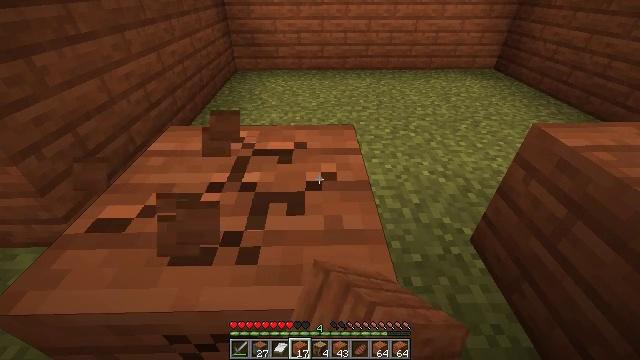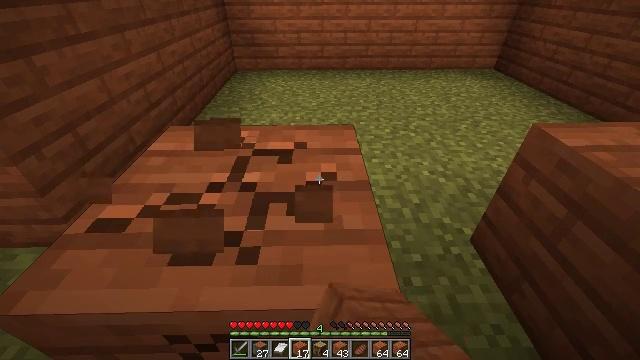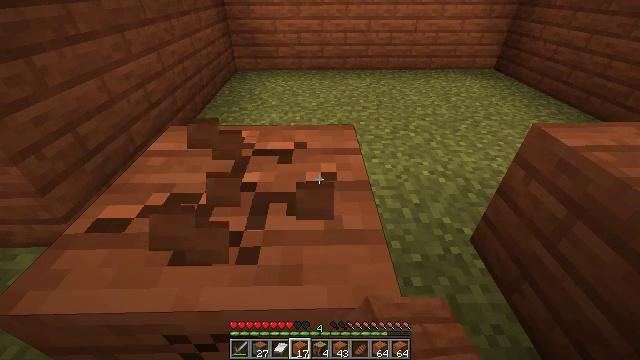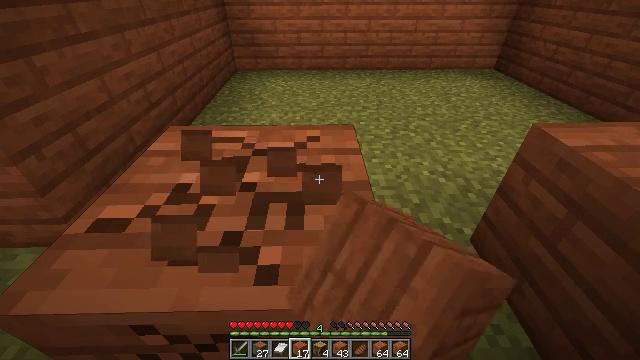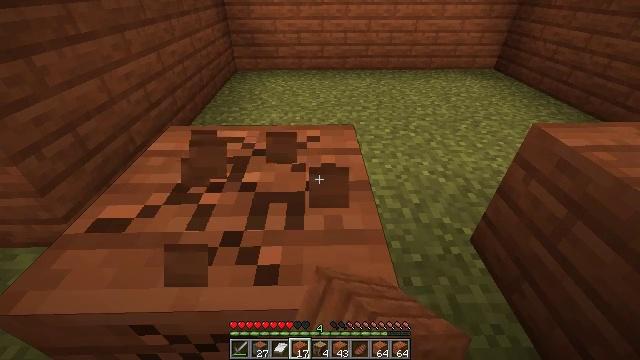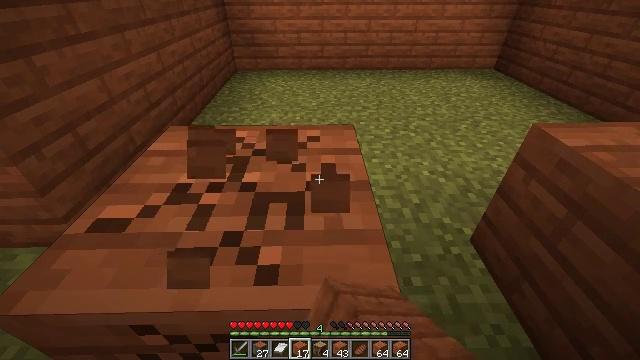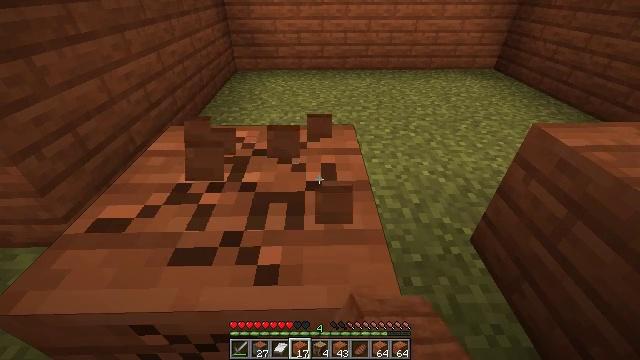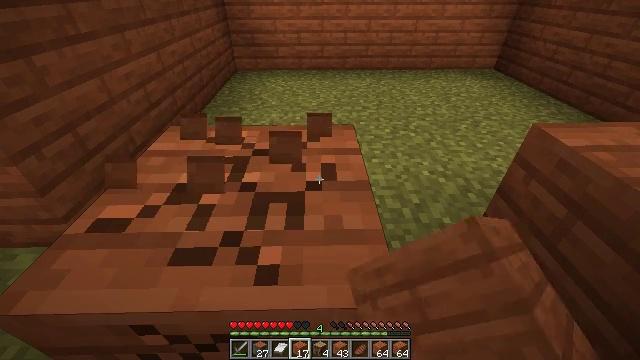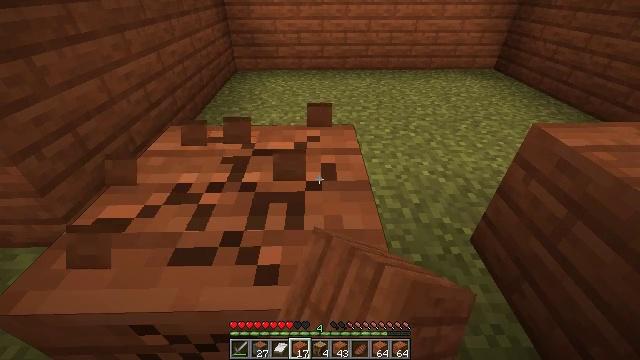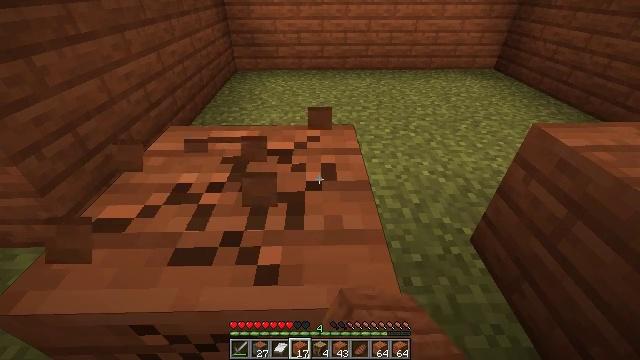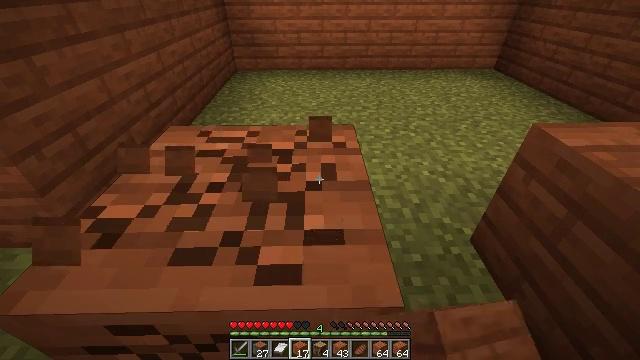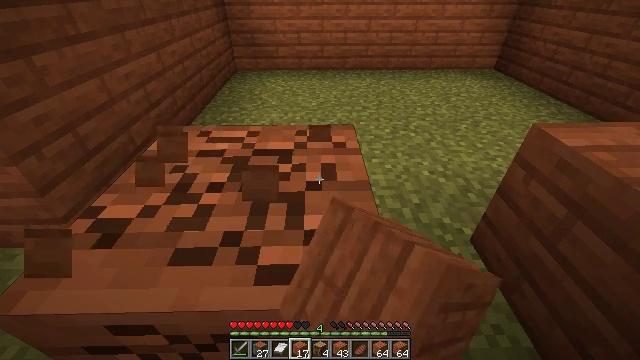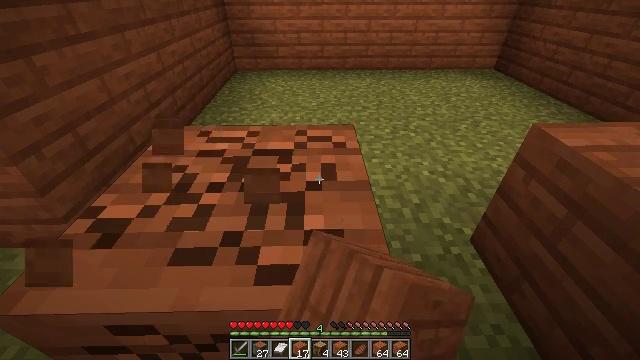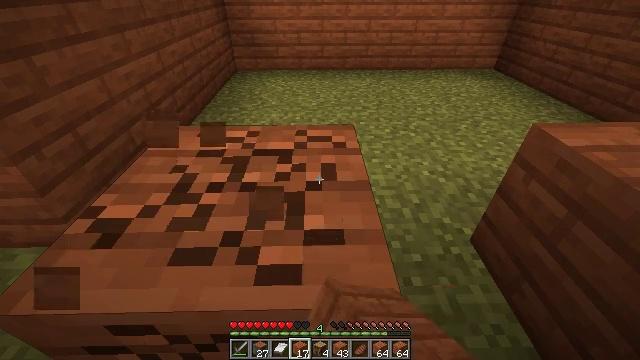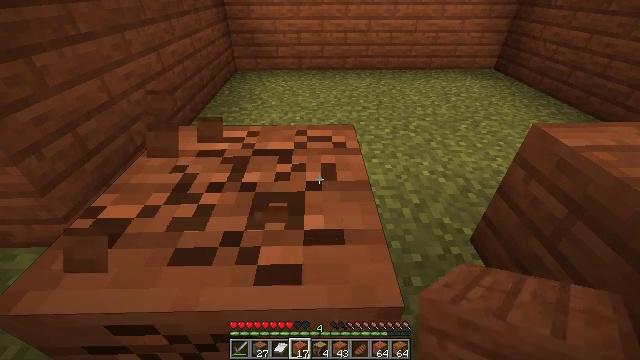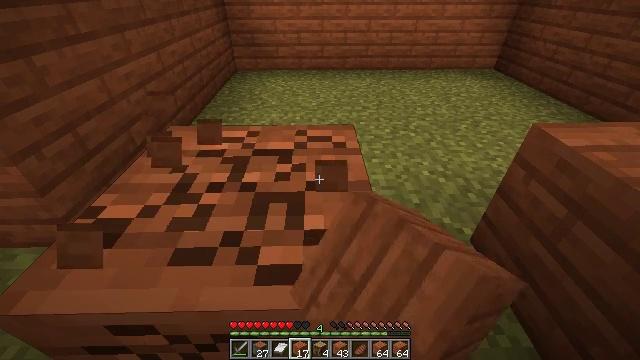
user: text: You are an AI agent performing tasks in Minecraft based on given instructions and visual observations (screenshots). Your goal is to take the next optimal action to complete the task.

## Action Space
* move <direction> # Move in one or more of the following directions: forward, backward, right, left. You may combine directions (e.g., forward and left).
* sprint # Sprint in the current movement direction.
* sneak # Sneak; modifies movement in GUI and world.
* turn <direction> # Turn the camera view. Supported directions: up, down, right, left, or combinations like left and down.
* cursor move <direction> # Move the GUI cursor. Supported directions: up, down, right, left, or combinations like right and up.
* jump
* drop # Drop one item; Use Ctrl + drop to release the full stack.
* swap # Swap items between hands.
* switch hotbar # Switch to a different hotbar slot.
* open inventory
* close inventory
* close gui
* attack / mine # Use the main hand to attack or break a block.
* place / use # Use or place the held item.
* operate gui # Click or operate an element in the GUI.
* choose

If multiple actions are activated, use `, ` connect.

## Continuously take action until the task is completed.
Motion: motion action
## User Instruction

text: Mine acacia planks.
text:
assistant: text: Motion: attack / mine
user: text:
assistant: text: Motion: attack / mine
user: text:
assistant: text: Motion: attack / mine
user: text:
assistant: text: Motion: attack / mine
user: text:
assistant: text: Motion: attack / mine
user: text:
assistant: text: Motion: attack / mine
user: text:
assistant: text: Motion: attack / mine
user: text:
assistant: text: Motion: attack / mine
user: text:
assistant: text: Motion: attack / mine
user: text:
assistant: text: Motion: attack / mine
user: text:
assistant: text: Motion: attack / mine
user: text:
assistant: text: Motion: attack / mine
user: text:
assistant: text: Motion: attack / mine
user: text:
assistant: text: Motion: attack / mine
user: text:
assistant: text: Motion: attack / mine
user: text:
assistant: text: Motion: attack / mine
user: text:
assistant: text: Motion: attack / mine
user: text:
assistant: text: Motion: attack / mine
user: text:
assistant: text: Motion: attack / mine
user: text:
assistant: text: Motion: attack / mine
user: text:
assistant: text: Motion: attack / mine
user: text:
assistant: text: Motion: attack / mine
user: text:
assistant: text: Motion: attack / mine
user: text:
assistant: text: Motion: attack / mine
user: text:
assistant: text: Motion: attack / mine
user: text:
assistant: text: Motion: attack / mine
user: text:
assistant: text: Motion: attack / mine